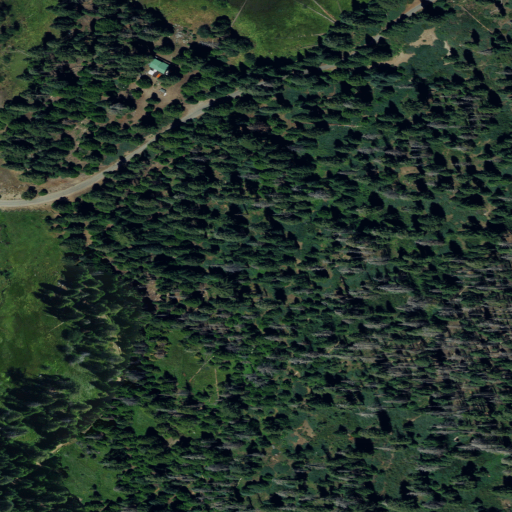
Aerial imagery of plain(s) in California named Weston Meadow containing evergreen forest, shrub, and woody wetlands